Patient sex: M
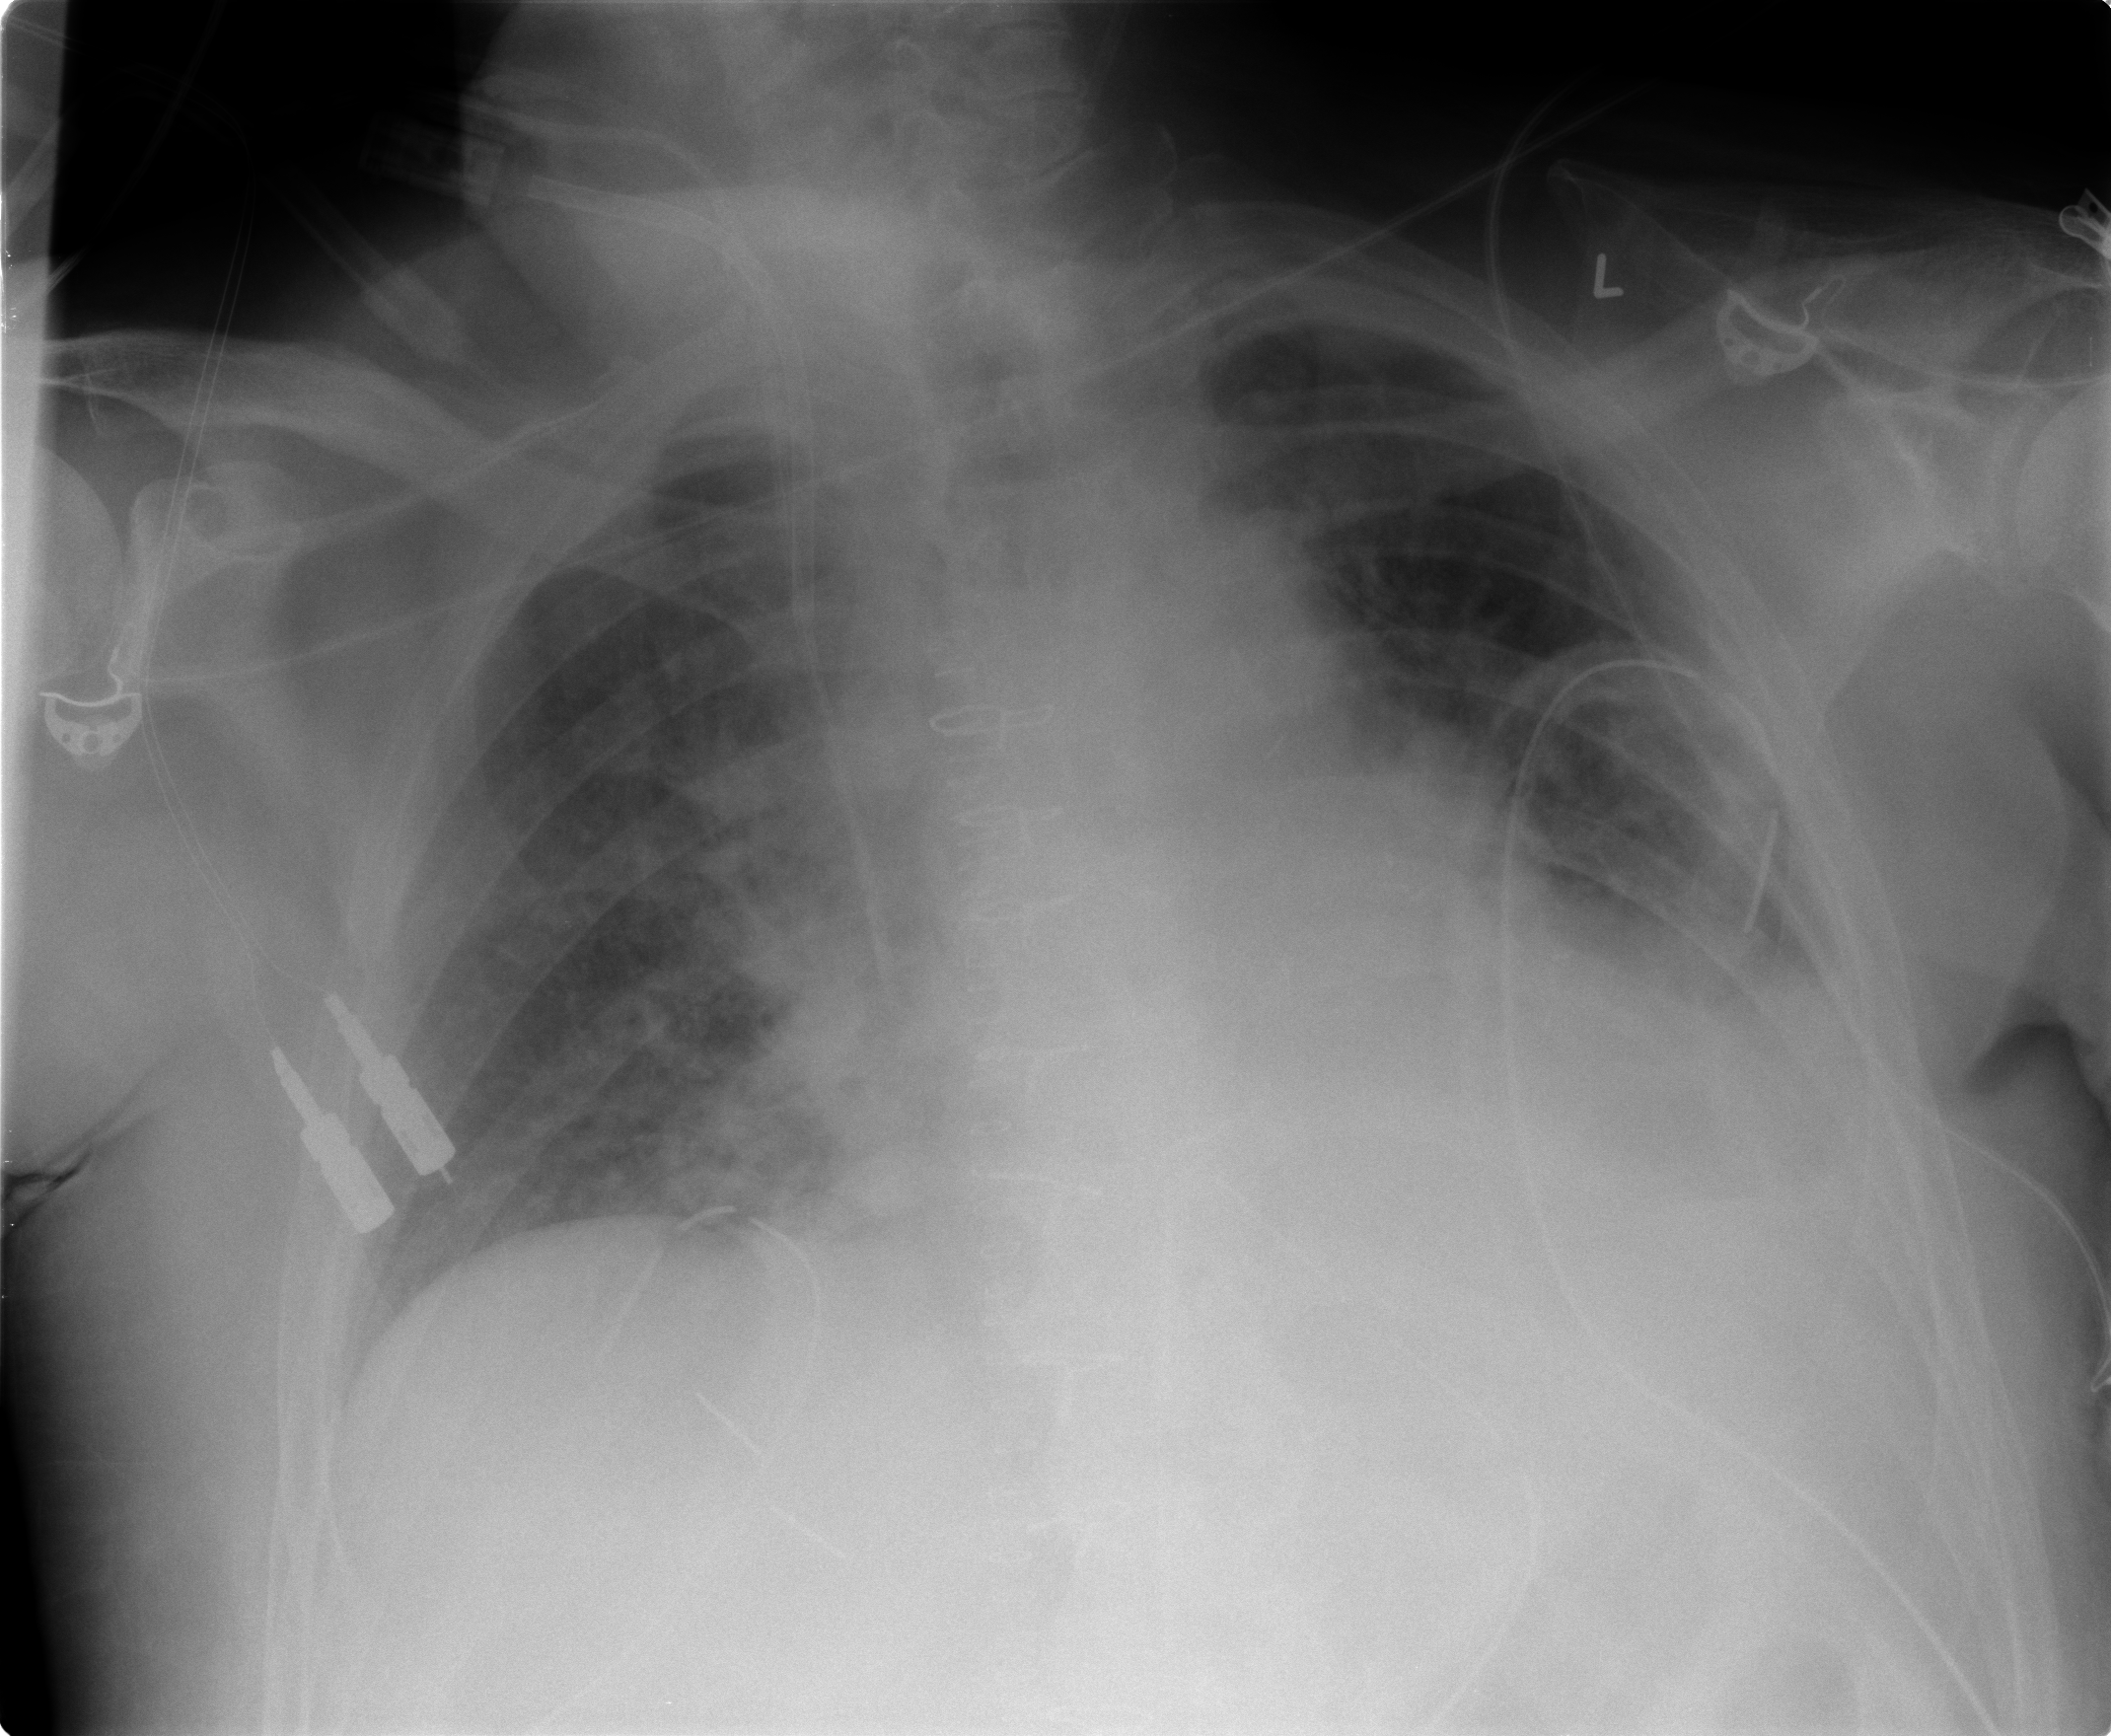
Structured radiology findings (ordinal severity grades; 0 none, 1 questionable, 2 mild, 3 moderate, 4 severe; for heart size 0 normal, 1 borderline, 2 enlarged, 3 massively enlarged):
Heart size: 2
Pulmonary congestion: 2
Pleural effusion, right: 0
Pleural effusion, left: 2
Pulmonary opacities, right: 0
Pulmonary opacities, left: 0
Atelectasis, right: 0
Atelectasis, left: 2